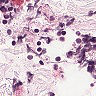
Metastatic tissue present: no